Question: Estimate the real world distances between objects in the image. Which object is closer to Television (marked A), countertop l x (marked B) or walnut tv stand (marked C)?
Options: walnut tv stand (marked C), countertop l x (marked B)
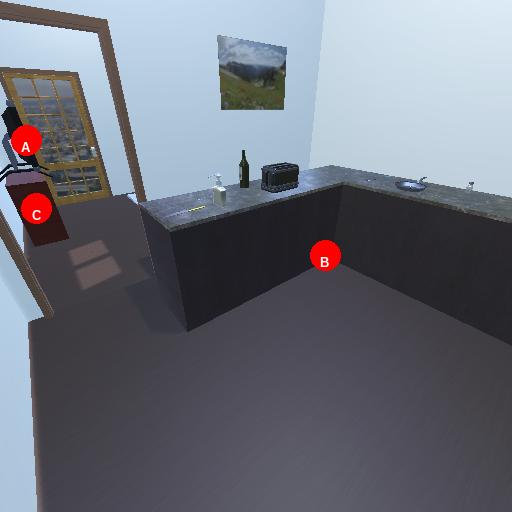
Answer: walnut tv stand (marked C)